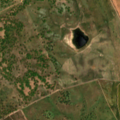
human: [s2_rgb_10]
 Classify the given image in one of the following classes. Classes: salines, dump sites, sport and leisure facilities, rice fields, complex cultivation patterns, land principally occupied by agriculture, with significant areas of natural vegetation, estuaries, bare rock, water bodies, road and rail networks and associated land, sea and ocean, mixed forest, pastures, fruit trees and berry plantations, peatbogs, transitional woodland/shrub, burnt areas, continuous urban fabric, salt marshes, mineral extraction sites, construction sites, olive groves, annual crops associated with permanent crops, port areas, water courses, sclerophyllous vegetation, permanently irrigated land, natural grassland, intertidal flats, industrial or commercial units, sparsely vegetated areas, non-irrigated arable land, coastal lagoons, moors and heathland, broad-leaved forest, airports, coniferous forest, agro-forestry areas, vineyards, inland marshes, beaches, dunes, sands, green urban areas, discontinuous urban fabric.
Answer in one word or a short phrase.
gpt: continuous urban fabric